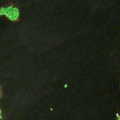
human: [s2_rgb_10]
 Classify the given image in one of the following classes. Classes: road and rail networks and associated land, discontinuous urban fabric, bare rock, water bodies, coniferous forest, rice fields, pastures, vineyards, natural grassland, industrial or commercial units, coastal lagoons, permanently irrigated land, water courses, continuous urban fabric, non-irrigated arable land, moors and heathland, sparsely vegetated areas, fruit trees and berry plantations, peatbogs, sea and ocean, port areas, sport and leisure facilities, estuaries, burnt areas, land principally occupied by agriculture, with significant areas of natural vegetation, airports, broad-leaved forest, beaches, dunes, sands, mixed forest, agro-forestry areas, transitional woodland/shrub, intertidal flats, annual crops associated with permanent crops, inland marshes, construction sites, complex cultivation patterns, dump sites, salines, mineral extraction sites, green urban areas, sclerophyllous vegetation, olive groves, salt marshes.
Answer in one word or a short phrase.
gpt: water bodies